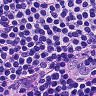
Metastatic tissue present: no